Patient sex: M
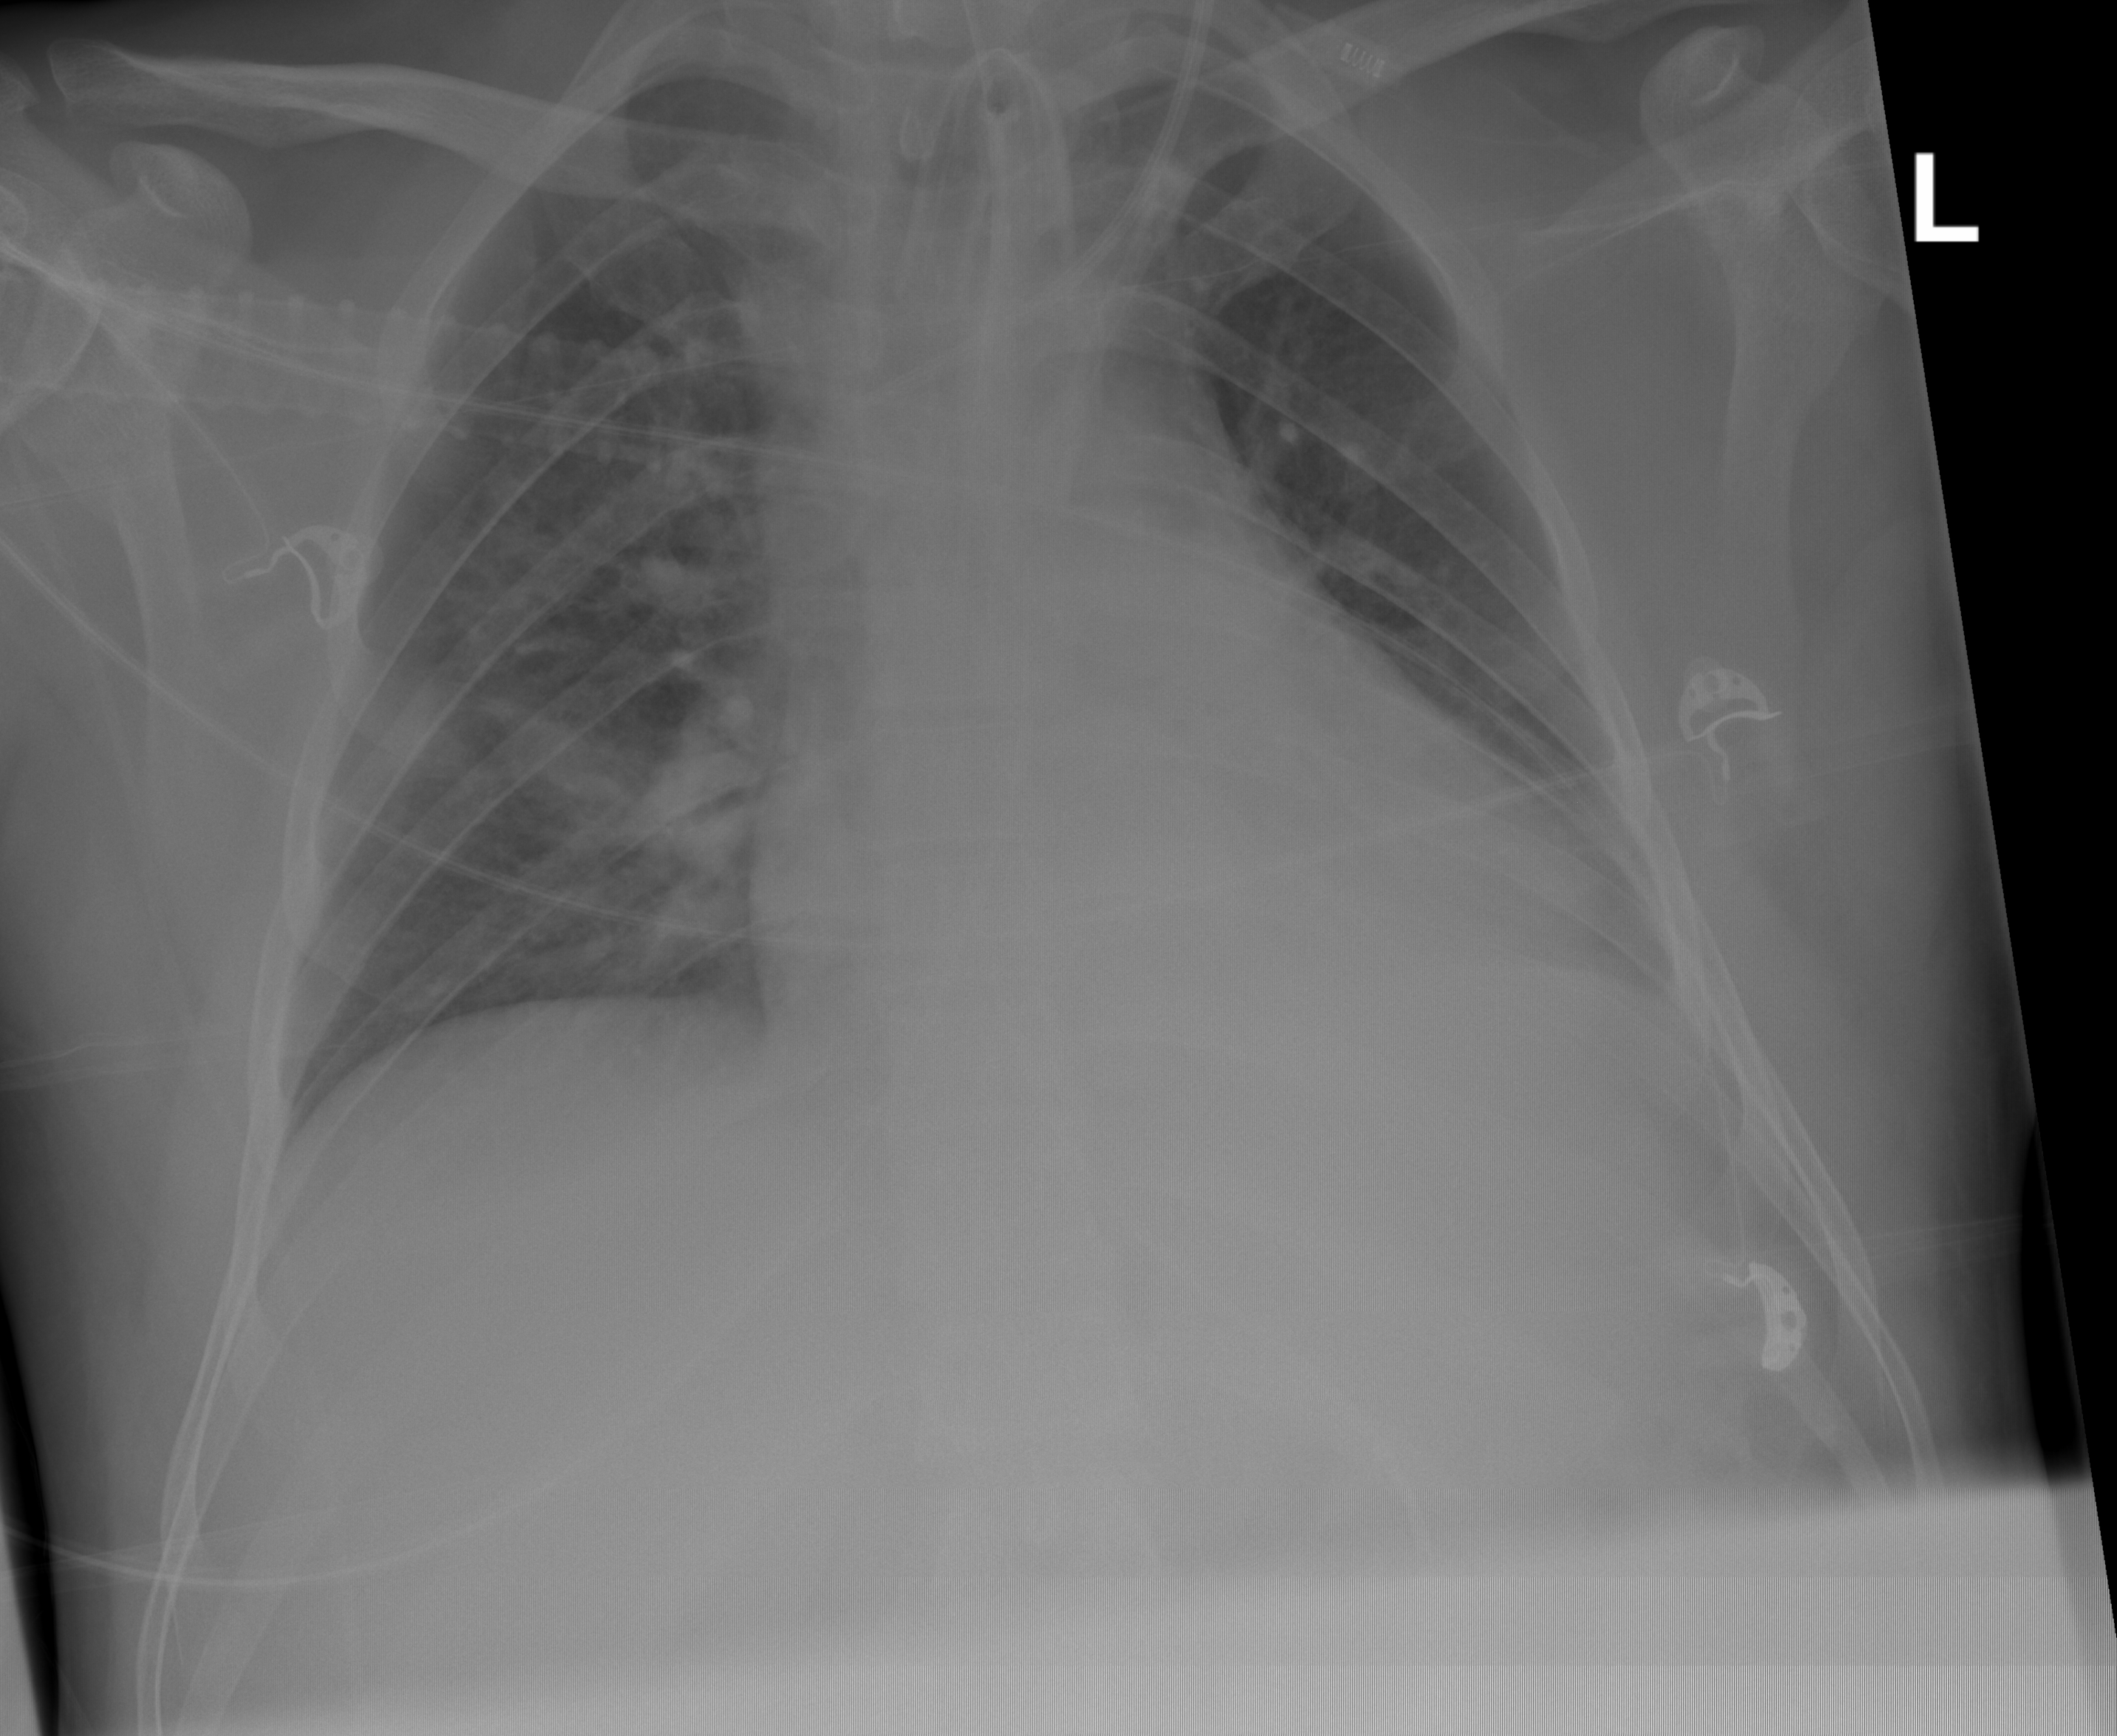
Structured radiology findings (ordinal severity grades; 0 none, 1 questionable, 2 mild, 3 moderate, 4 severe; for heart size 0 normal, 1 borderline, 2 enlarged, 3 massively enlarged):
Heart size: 1
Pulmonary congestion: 0
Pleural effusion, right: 0
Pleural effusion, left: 2
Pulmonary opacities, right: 2
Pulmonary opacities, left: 0
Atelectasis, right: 2
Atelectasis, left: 2